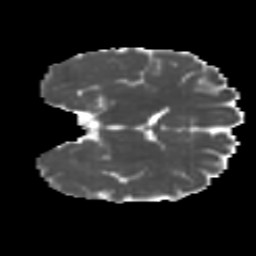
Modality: MD
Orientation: coronal
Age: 12
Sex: male
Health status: ill
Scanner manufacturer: ge
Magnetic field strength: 3 T
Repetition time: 6.752 s
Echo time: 0.079 s